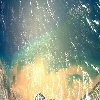
Label: water